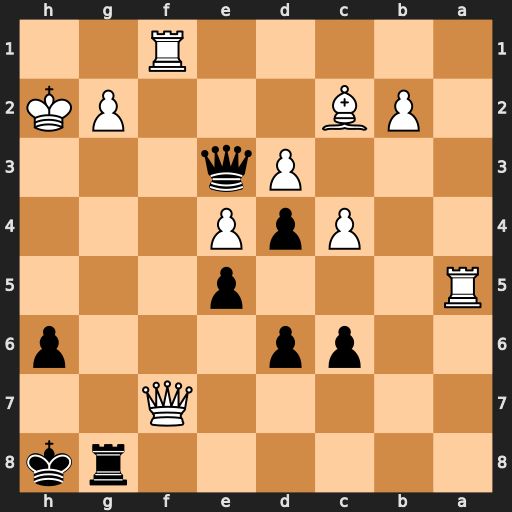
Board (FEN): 6rk/5Q2/2pp3p/R3p3/2PpP3/3Pq3/1PB3PK/5R2
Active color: b
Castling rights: -
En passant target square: -
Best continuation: Qg3+ Kg1 Qxg2#